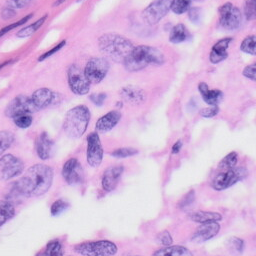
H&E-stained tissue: Skin